Question: This is what my view controller looks like with these two table views. As you can see, the left looks like the frame is in the intended place and the right does not. I've posted my code and the origin y is in the same place in both. What could be causing this?

'''
- (void)viewWillAppear:(BOOL)animated {
[super viewWillAppear:animated];
CGFloat halfLength = self.view.frame.size.width / 2;
CGRect ingredientsFrame = CGRectMake(0, 0, halfLength - 1, self.view.frame.size.height);
CGRect modsFrame = CGRectMake(halfLength + 1, 0, halfLength - 1, self.view.frame.size.height);
_ingredientsTableView = [[UITableView alloc] initWithFrame:ingredientsFrame style:UITableViewStyleGrouped];
_ingredientsTableView.delegate = self;
_ingredientsTableView.dataSource = self;
_ingredientsTableView.tag = 1;
[self.view addSubview:_ingredientsTableView];
_modsTableView = [[UITableView alloc] initWithFrame:modsFrame style:UITableViewStyleGrouped];
_modsTableView.delegate = self;
_modsTableView.dataSource = self;
_modsTableView.tag = 2;
[self.view addSubview:_modsTableView];
}
'''
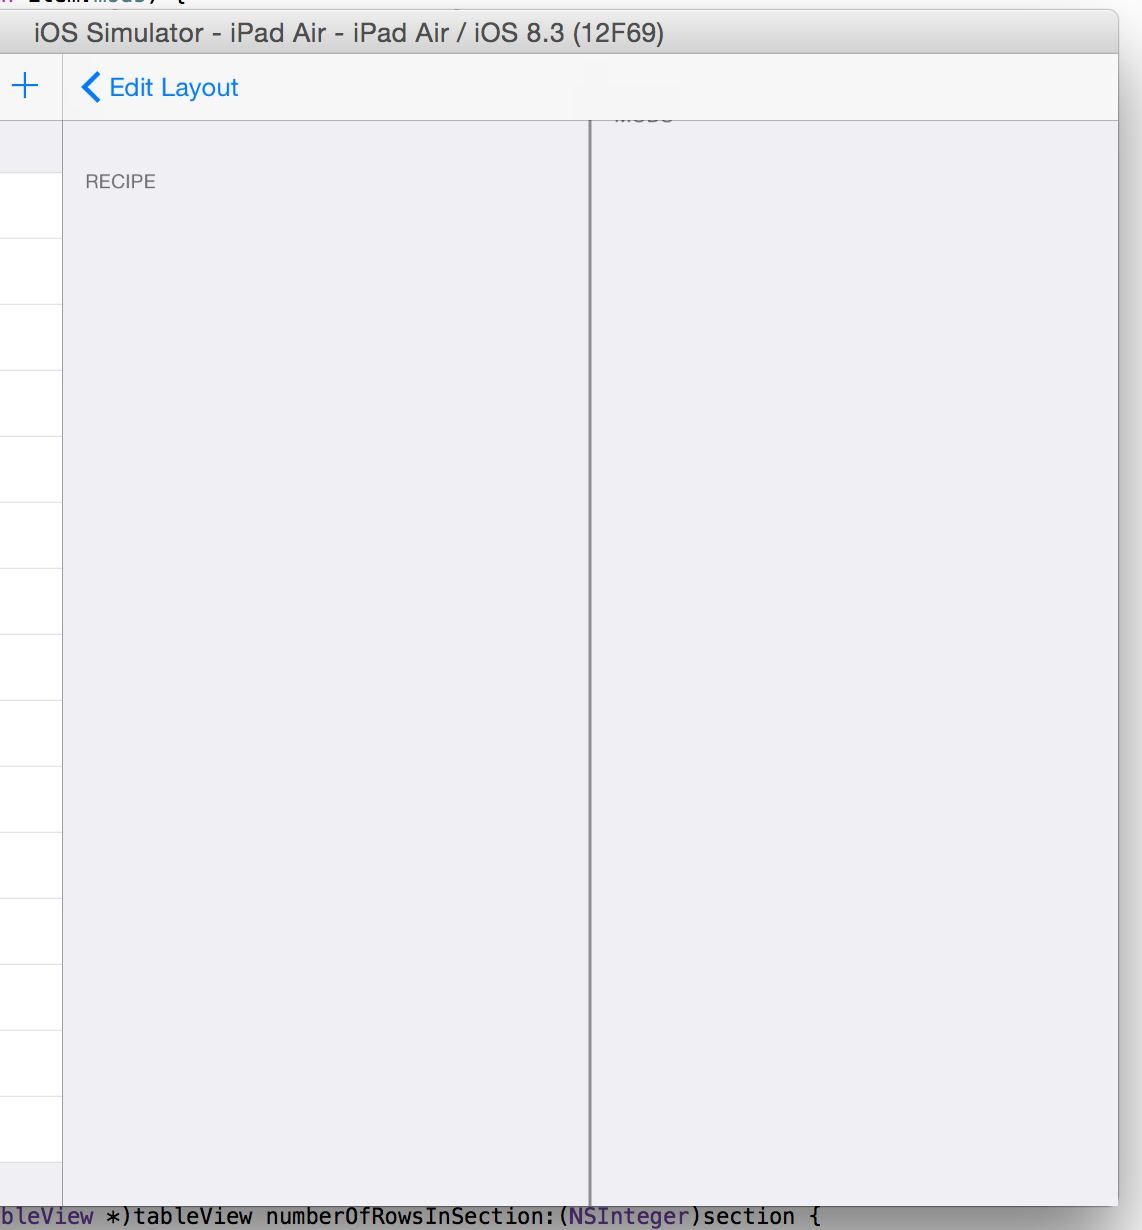
Answer: You need to set the second table view's 'contentInset' and 'scrollIndicatorInsets' to compensate for the fact that the top of the table view is up underneath the navigation bar.
The reason you don't see the same problem in the first table view is that this done for you automatically for the scroll view in your interface.